Interaction volume radius: 10 \u00c5
Interaction volume height: 15 \u00c5
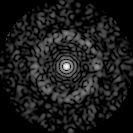
Disorder parameter: 0.8694